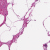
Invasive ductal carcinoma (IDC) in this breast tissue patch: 0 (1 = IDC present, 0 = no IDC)